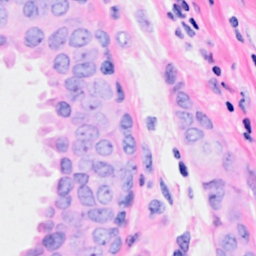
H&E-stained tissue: Breast